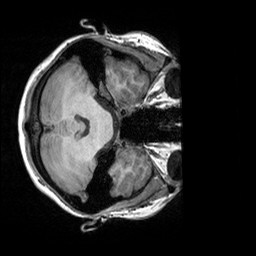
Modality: T1w
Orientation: axial
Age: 25
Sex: female
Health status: healthy
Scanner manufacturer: siemens
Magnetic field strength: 3 T
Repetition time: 2.3 s
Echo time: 0.00303 s